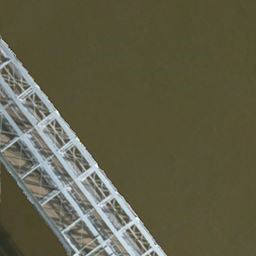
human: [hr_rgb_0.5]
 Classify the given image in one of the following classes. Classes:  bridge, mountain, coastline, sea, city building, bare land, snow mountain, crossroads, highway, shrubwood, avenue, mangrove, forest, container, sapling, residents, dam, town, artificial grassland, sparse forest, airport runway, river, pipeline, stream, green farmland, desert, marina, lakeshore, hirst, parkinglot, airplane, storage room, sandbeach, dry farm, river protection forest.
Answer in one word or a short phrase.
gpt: bridge